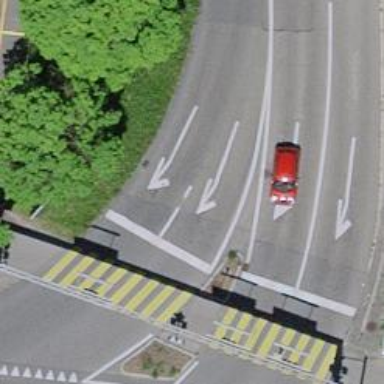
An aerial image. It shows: Road with traffic signals.